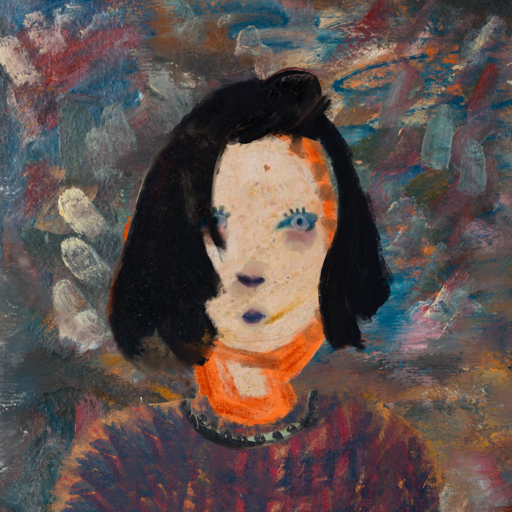
Background: Boggyland, Head And Neck Front: Rupkatha, Face Front: Hill_Girl, Bust: In_The_Sun, Hair Front: Mosgoul, Head Accessory: Blank, Second Necklace: Blank, Necklace: Childish, Baby: Blank